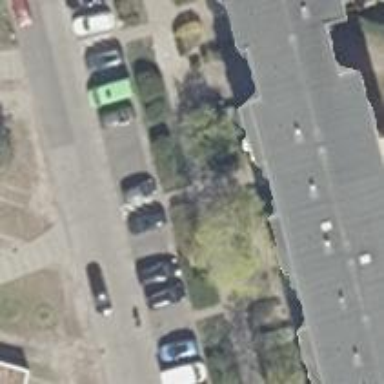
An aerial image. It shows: Concrete footway.